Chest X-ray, PA view. Patient: 45 years old, sex F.
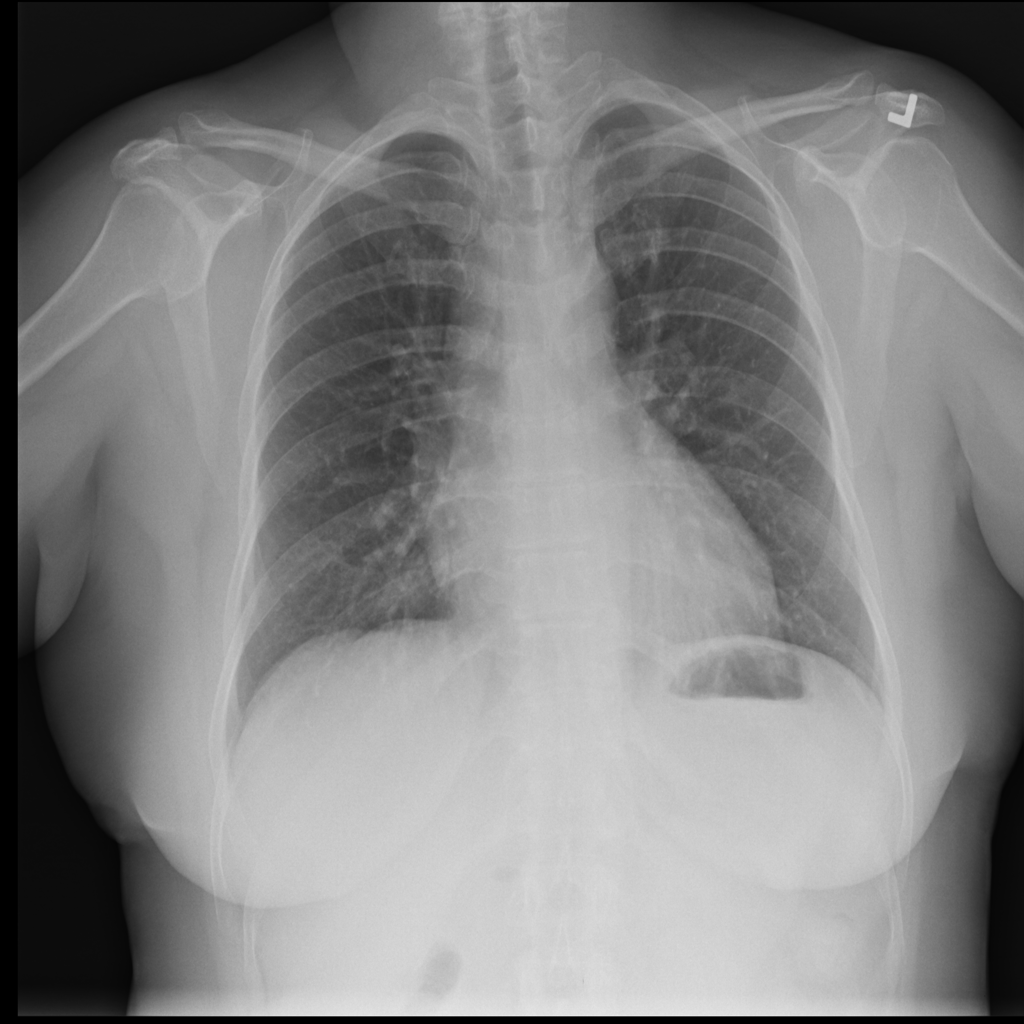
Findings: No Finding